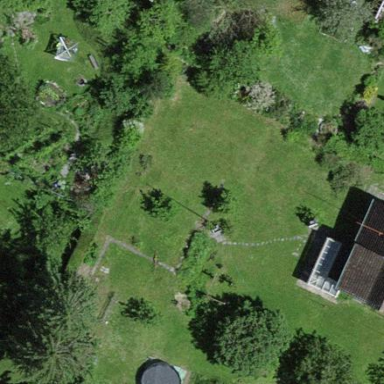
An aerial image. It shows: Garden that is leisure land.